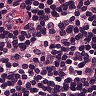
Metastatic tissue present: no